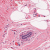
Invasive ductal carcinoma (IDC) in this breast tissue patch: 0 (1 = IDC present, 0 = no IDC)